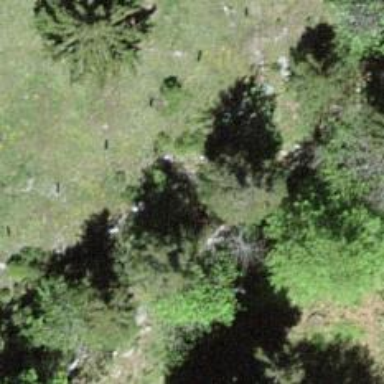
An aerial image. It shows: Needle-leaved tree in its natural environment.